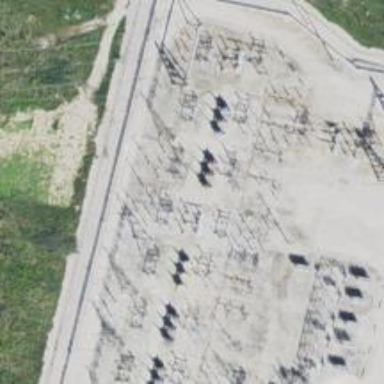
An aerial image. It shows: Switch used for power control.